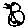
Label: bird